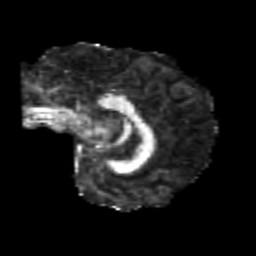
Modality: FA
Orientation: sagittal
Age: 20
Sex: female
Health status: healthy
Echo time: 0.074 s